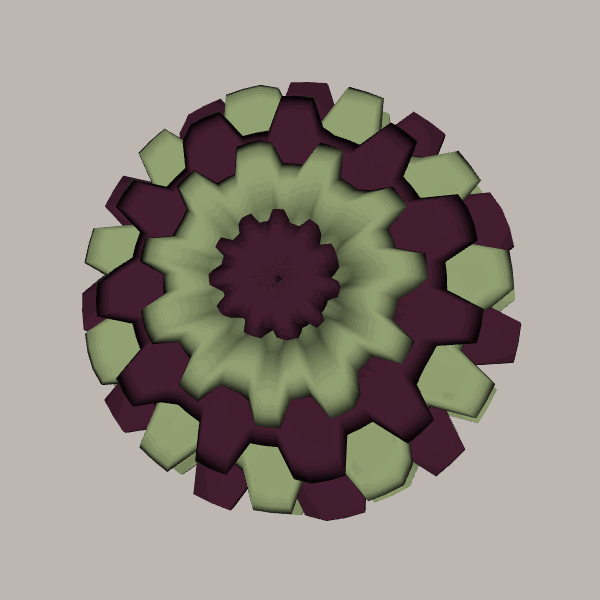
Background: light